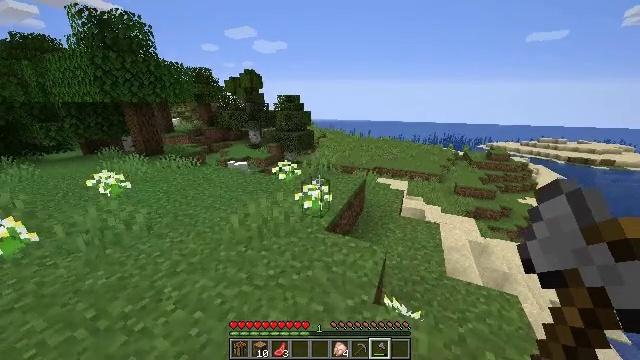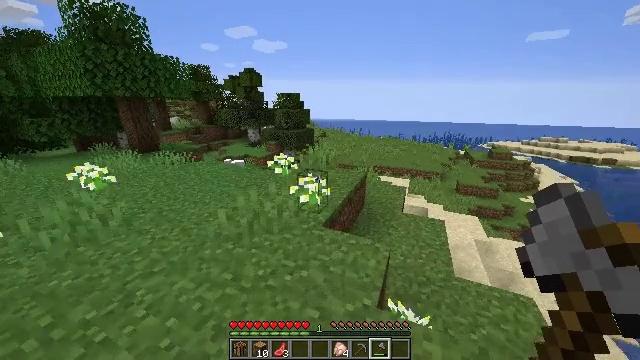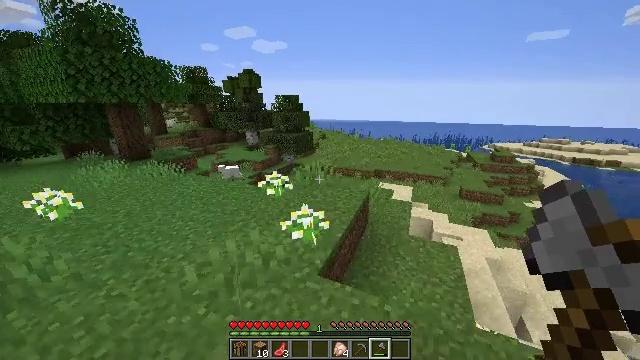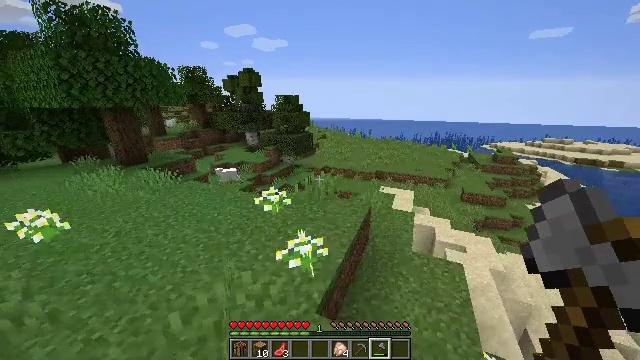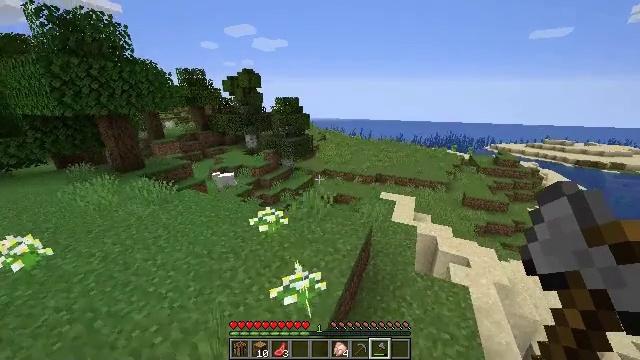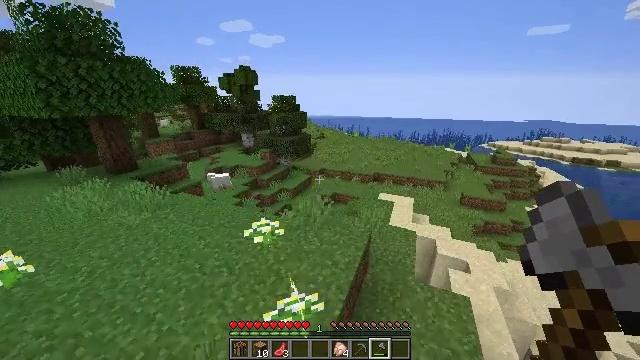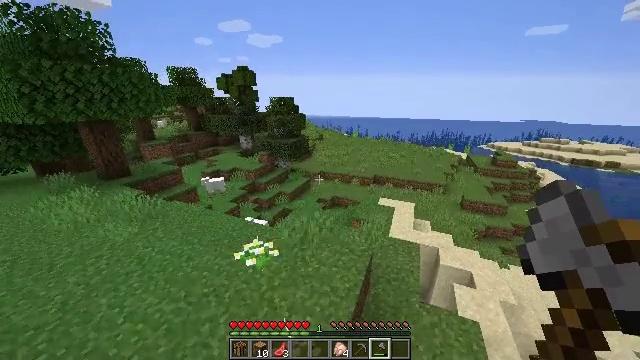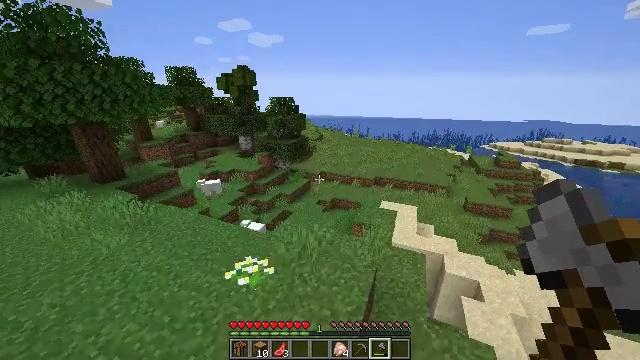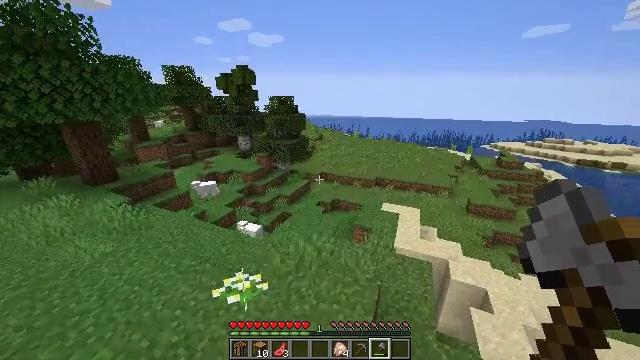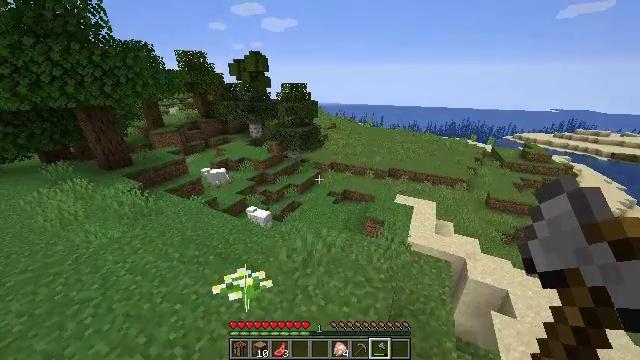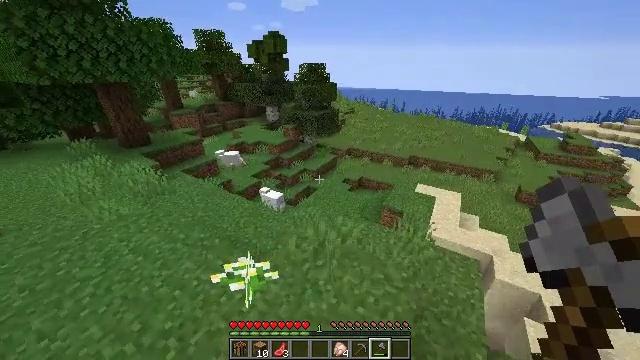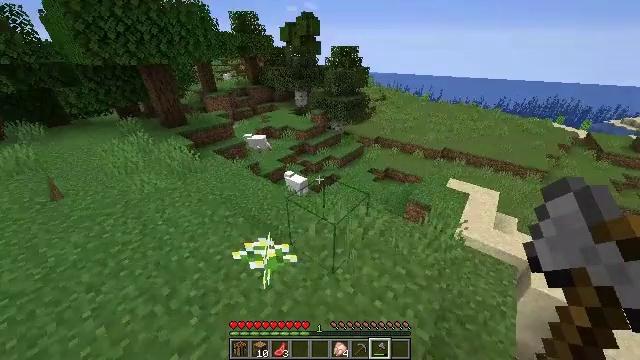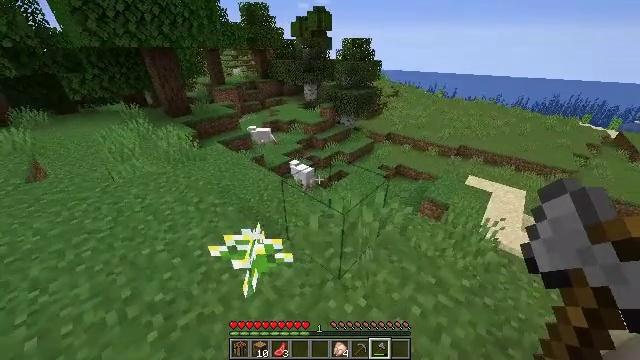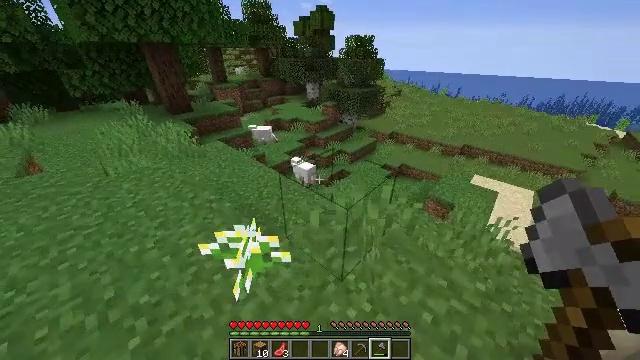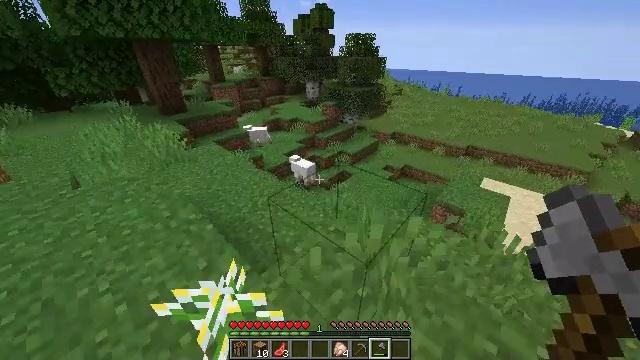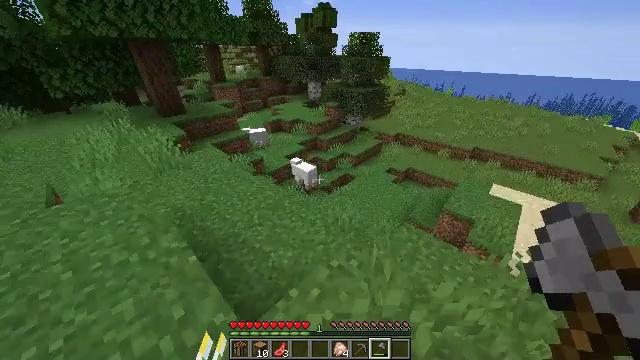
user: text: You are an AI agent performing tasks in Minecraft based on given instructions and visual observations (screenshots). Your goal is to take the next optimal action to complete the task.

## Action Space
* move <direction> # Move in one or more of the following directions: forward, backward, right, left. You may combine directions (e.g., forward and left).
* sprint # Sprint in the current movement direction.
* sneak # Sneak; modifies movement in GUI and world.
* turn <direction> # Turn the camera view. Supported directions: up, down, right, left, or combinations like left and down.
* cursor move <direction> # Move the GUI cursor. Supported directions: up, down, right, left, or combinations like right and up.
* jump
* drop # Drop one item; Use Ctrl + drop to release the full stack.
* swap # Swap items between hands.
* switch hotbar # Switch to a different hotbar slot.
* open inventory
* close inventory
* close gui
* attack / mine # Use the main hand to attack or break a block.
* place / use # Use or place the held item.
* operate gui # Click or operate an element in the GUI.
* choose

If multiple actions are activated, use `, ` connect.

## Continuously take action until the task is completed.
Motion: motion action
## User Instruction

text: Hunt animals.
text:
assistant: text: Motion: move forward, sprint, jump
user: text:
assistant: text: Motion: move forward, sprint, jump
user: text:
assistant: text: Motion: move forward, sprint, jump
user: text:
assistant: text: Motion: move forward, sprint, jump
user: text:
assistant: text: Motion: move forward, sprint, jump
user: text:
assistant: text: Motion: move forward, sprint, jump
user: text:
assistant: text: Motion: move forward, sprint, jump
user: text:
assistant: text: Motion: move forward, sprint, jump
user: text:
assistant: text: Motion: move forward and move left, sprint, turn left and down
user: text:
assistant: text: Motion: move forward and move left, sprint, turn left and down
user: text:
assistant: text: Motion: move forward and move left, sprint, turn left and down
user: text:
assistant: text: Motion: move forward and move left, turn left
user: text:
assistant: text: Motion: move forward and move left
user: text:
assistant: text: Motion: move forward
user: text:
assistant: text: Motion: move forward
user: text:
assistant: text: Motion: move forward, sprint, turn left
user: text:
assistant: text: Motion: move forward, sprint, turn left
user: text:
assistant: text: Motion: move forward and move left, sprint
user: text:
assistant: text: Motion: move forward, sprint
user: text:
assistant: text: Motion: move forward, sprint
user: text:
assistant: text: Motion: move forward, sprint
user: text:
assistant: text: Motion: move forward, sprint
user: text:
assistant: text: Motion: move forward, sprint
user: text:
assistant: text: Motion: move forward, sprint, turn left
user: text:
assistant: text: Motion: move forward, sprint, turn left
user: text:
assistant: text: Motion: move forward, sprint, turn up
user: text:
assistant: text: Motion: move forward, sprint
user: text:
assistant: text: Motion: move forward, sprint
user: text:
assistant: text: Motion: move forward, sprint
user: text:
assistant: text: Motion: move forward, turn right